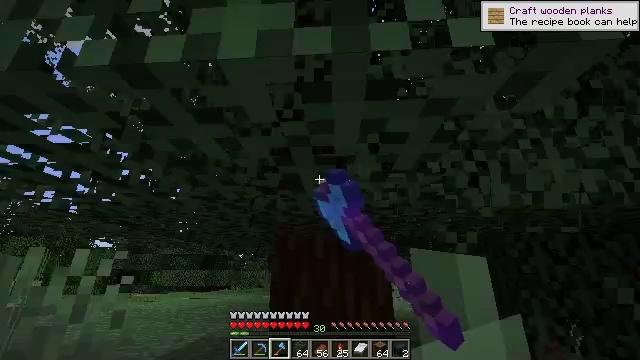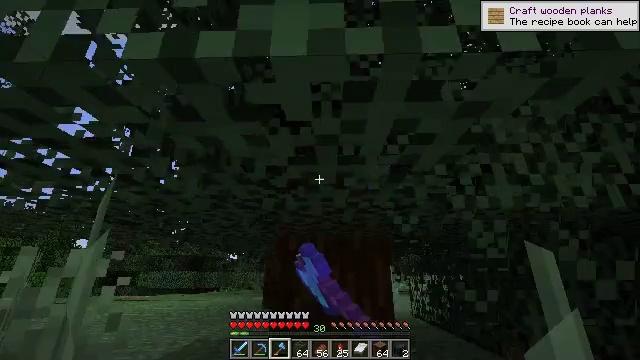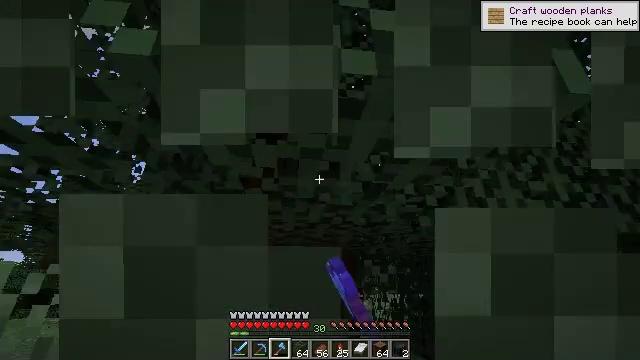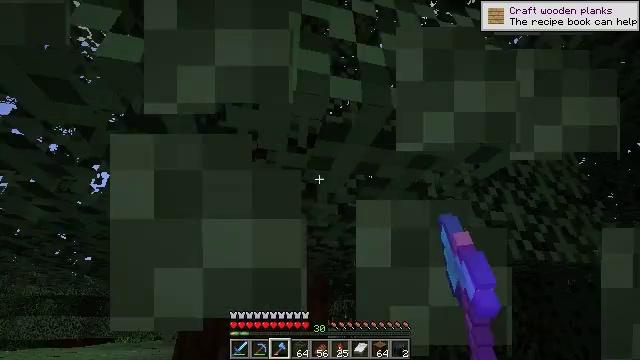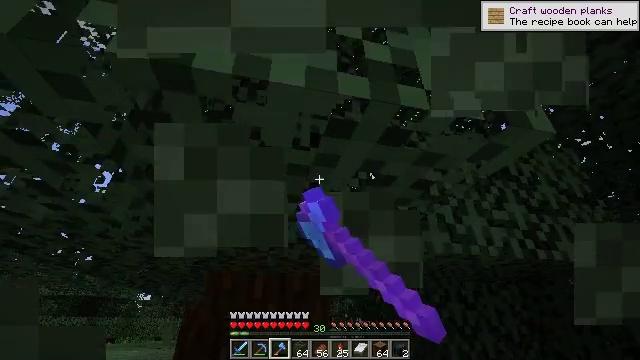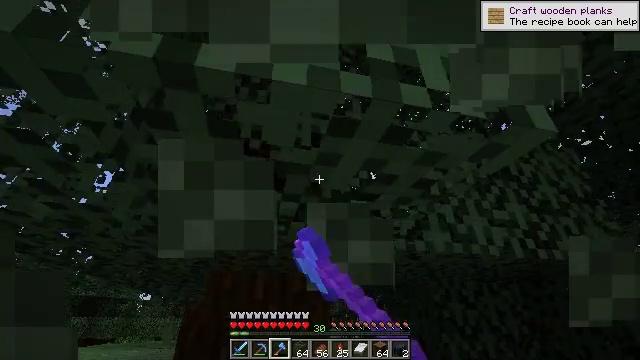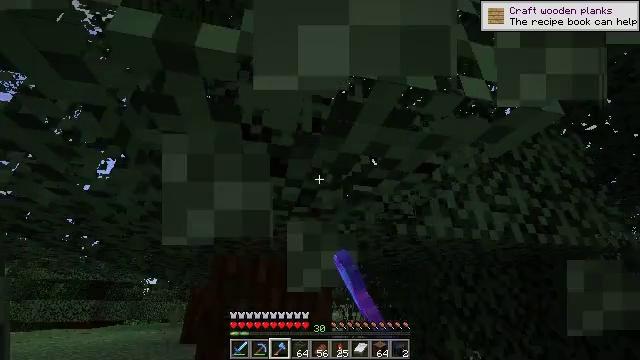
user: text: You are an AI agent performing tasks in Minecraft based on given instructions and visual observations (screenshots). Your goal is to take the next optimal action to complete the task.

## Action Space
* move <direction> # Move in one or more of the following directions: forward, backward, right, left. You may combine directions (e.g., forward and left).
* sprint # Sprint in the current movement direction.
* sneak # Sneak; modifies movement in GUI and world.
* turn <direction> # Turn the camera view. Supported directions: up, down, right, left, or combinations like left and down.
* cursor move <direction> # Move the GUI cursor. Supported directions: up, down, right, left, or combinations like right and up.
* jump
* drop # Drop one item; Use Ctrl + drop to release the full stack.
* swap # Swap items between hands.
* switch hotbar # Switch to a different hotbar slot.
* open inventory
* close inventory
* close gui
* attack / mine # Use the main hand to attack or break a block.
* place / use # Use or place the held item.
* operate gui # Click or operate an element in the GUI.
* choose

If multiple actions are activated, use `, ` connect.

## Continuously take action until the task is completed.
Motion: motion action
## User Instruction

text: Break the large fern to clear the space.
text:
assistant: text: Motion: turn right, attack / mine
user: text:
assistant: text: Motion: turn right and up, attack / mine
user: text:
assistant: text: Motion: turn right and up, attack / mine
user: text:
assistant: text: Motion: attack / mine
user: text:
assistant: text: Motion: attack / mine
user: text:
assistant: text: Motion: turn down, attack / mine
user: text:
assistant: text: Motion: attack / mine